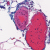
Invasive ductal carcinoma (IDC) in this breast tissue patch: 0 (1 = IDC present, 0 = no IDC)